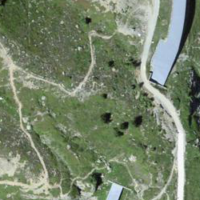
EUNIS habitat code: 26
Species observed at this site:
Larix decidua
Juniperus communis